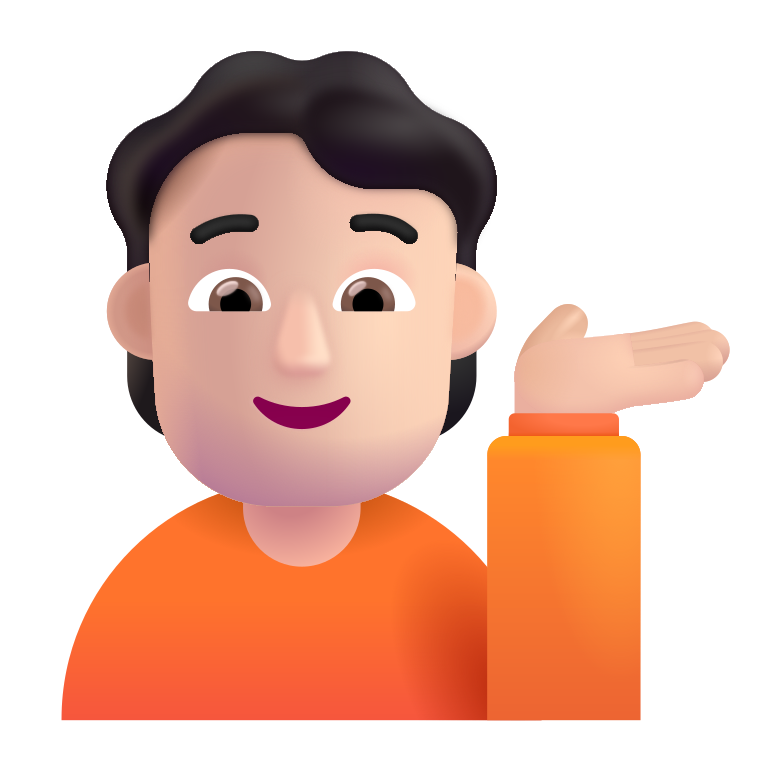
person tipping hand color light